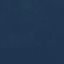
Land use / land cover class: SeaLake